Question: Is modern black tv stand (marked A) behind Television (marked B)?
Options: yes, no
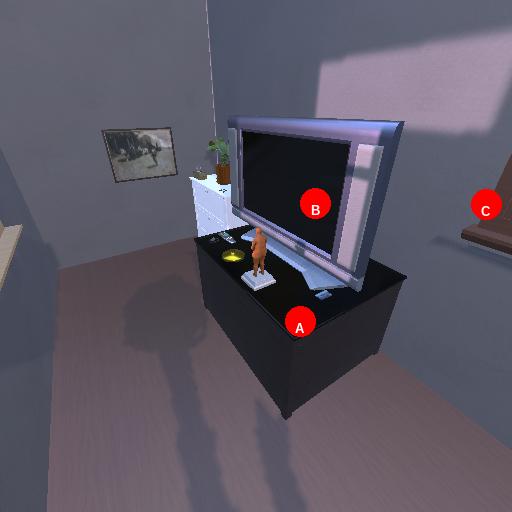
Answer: yes